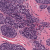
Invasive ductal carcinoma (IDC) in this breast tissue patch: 0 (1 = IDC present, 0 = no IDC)